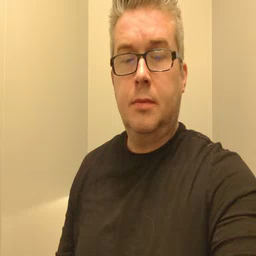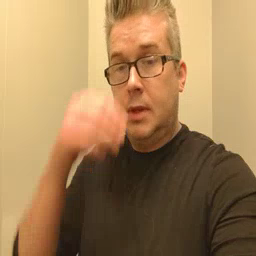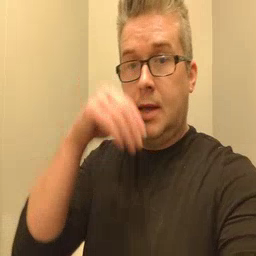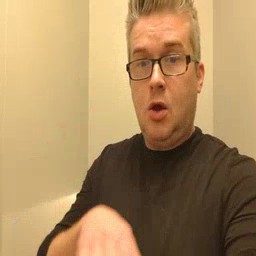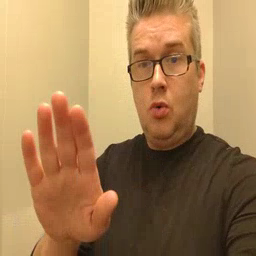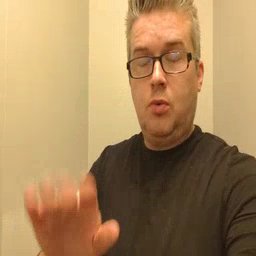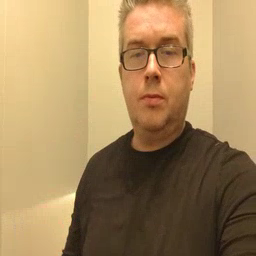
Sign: elephant